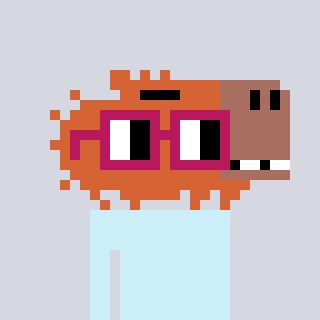
a pixel art character with square dark red glasses, a capybara-shaped head and a teal-colored body on a cool background